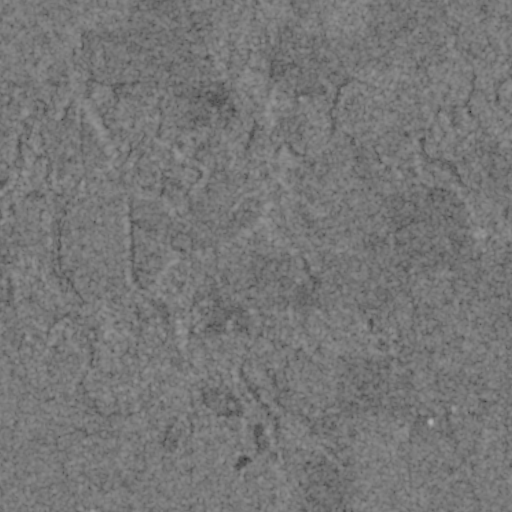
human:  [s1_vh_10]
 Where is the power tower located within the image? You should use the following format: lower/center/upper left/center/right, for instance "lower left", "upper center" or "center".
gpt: The power tower is located in the lower of the image.
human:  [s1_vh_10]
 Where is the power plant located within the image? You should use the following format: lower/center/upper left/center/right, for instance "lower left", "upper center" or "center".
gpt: There is no power plant in the image.

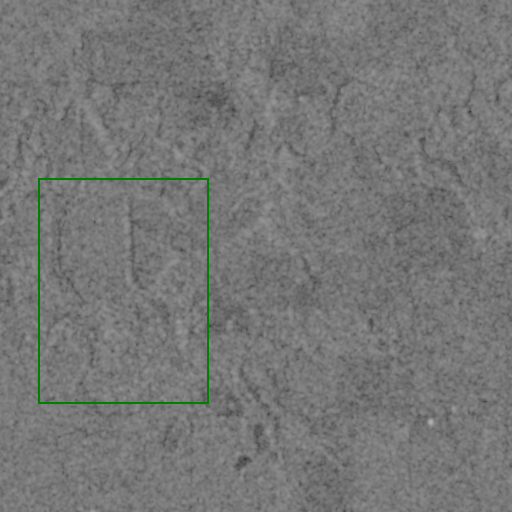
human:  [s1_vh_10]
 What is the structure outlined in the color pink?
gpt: There is no pink outline.
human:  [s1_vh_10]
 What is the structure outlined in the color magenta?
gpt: There is no structure outlined in magenta.